Field crop: maize
Growth stage: 2
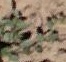
Species: convolvulus